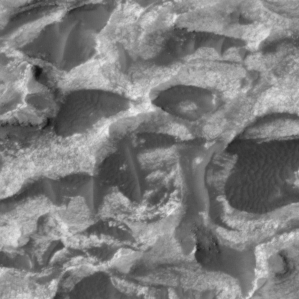
Label: non_frost